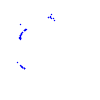
Particle: proton